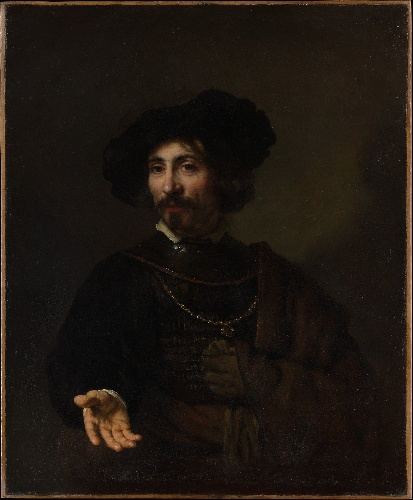
Title: Man with a Steel Gorget
Artist: Rembrandt
Artist bio: Dutch, second or third quarter 17th century
Object type: Painting
Classification: Paintings
Medium: Oil on canvas
Dimensions: 37 1/8 x 30 5/8 in. (94.3 x 77.8 cm)
Department: European Paintings
Credit line: Bequest of Benjamin Altman, 1913
Accession year: 1914
Repository: Metropolitan Museum of Art, New York, NY
Tags: Men|Portraits